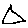
Label: triangle